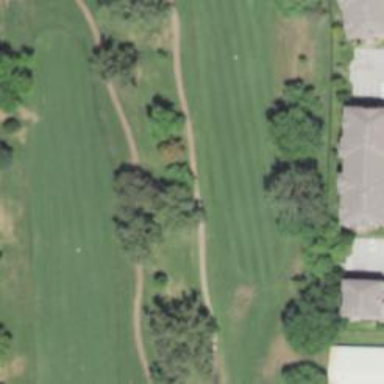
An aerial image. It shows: Well-maintained golf cart path.